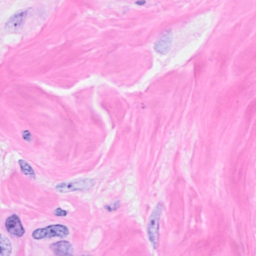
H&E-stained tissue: Breast